Field crop: maize
Growth stage: 1
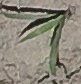
Species: sorghum